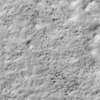
Label: not_dusty